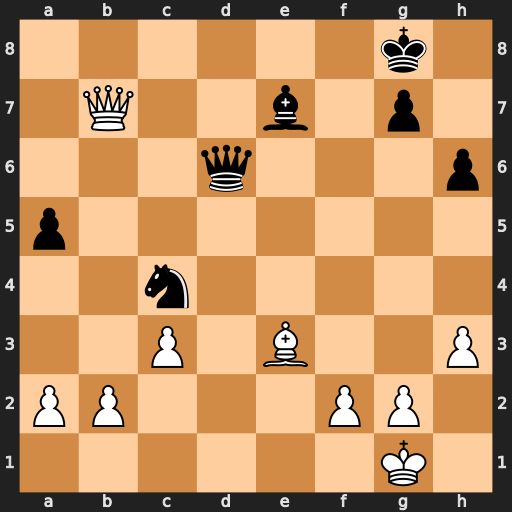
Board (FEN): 6k1/1Q2b1p1/3q3p/p7/2n5/2P1B2P/PP3PP1/6K1
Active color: w
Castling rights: -
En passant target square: -
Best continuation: Qc8+ Kh7 Qxc4